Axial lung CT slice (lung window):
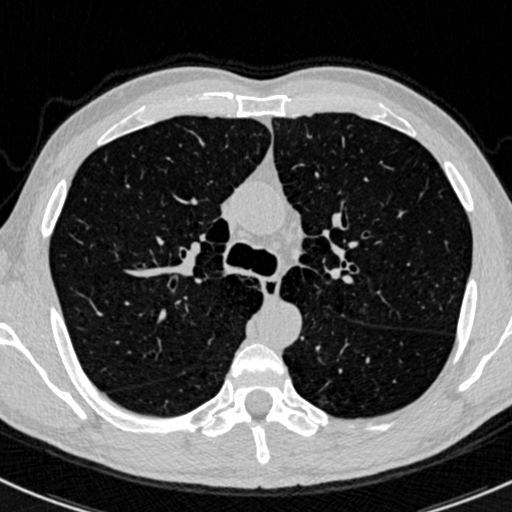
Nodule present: no